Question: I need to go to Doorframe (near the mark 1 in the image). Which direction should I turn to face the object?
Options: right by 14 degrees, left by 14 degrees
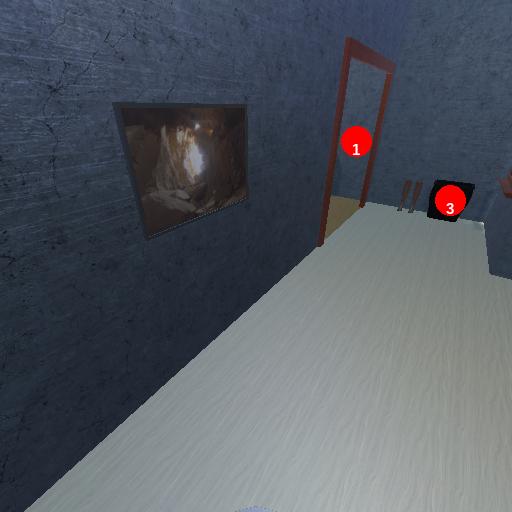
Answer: right by 14 degrees